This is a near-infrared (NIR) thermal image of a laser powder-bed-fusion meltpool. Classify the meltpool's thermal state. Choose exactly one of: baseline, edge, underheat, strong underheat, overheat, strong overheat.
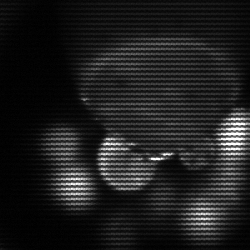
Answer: edge